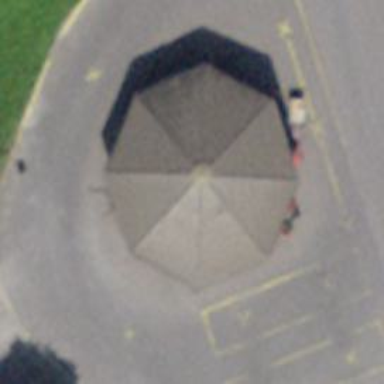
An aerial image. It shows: Public transport shelter.